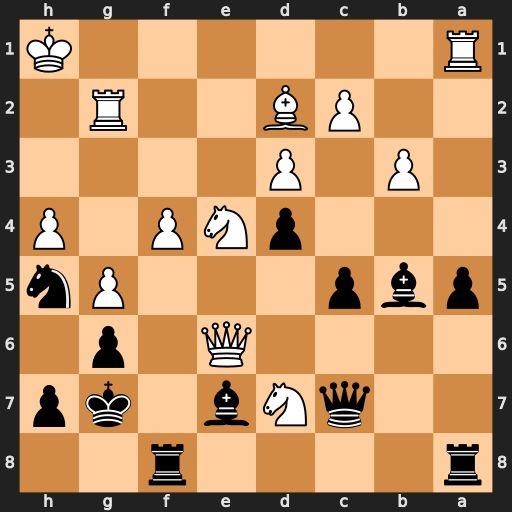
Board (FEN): r4r2/2qNb1kp/4Q1p1/pbp3Pn/3pNP1P/1P1P4/2PB2R1/R6K
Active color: b
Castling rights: -
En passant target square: -
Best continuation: Qxd7 Qxd7 Bxd7